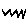
Label: zigzag